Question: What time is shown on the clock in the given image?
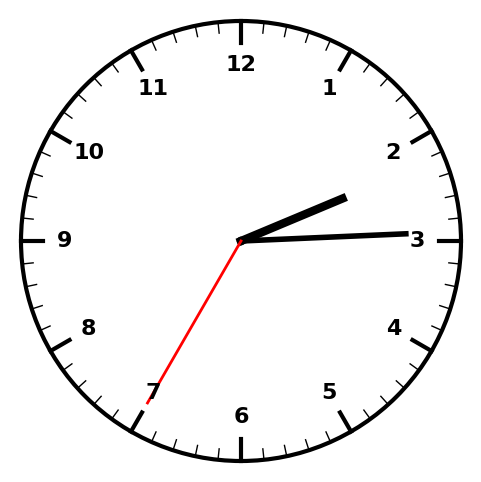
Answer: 02:14:35